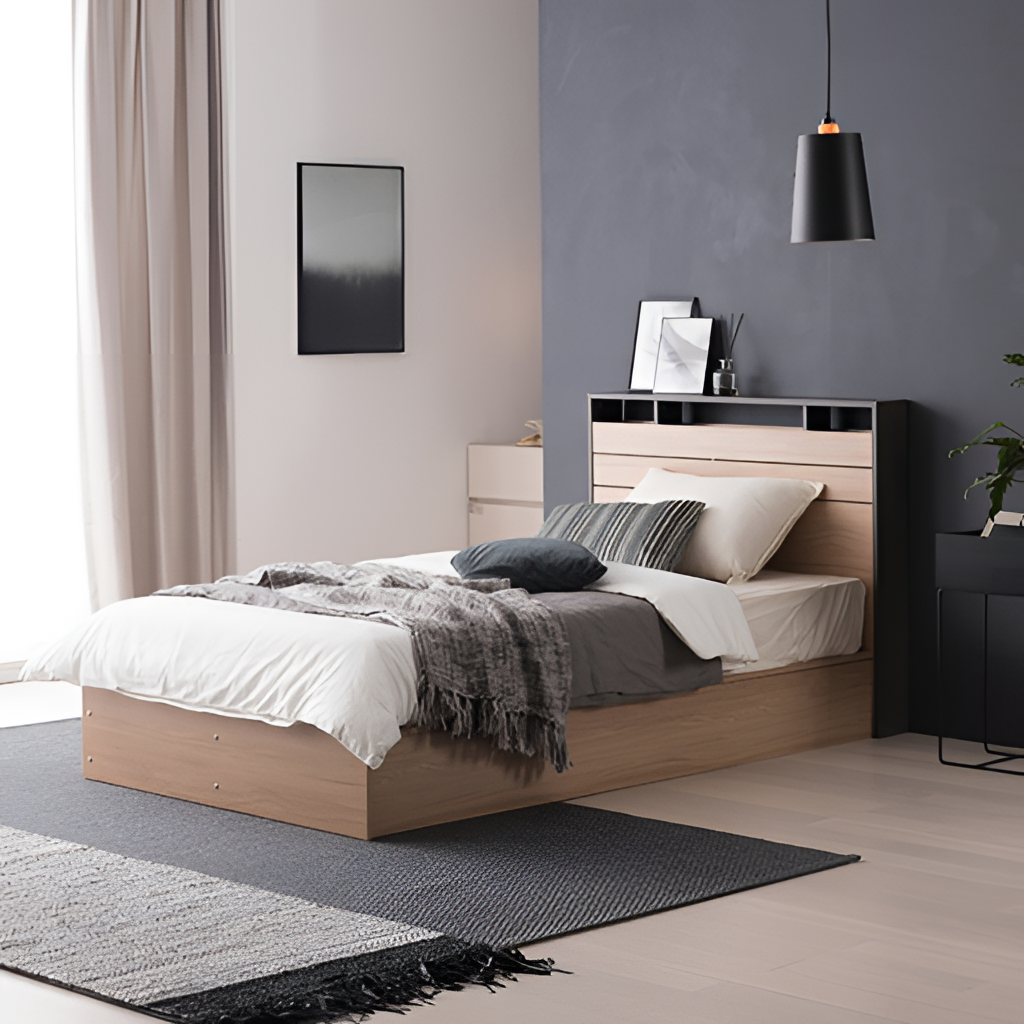
bedroom, light wood wood bed, wood flooring, with plank pattern, paint wallpaper, with solid pattern, contemporary